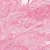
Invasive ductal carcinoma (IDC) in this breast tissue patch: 0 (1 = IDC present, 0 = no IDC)